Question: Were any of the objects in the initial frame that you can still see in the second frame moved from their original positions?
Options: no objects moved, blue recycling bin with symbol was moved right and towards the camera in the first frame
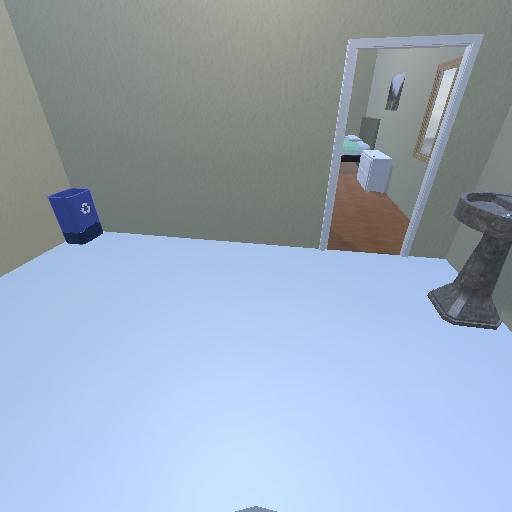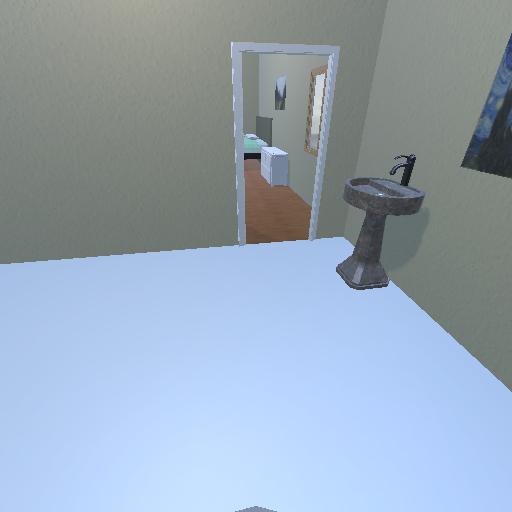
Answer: no objects moved